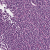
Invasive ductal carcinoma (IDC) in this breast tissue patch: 1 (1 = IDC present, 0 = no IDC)